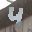
Label: 4